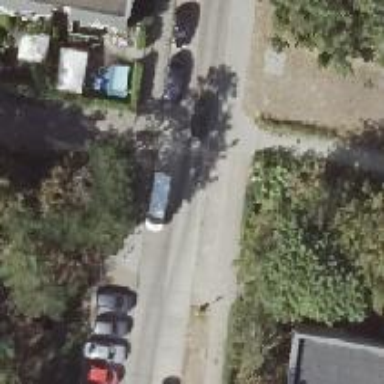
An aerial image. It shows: Concrete sidewalk along the footway.